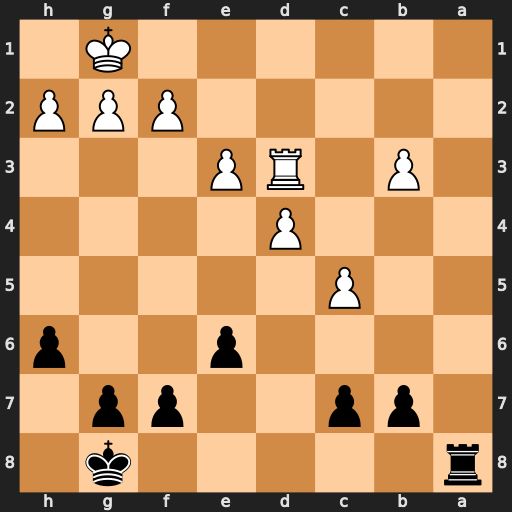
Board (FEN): r5k1/1pp2pp1/4p2p/2P5/3P4/1P1RP3/5PPP/6K1
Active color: b
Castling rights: -
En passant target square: -
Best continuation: Ra1+ Rd1 Rxd1#